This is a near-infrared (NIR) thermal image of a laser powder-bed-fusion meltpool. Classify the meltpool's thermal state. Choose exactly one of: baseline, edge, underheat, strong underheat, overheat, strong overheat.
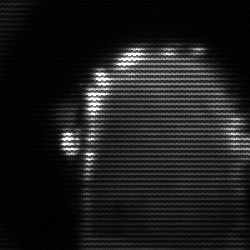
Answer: baseline